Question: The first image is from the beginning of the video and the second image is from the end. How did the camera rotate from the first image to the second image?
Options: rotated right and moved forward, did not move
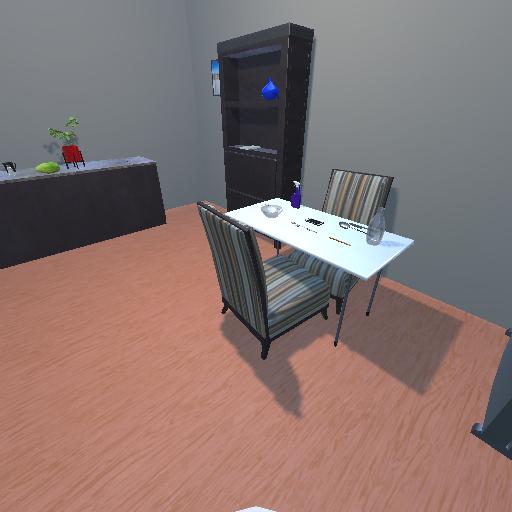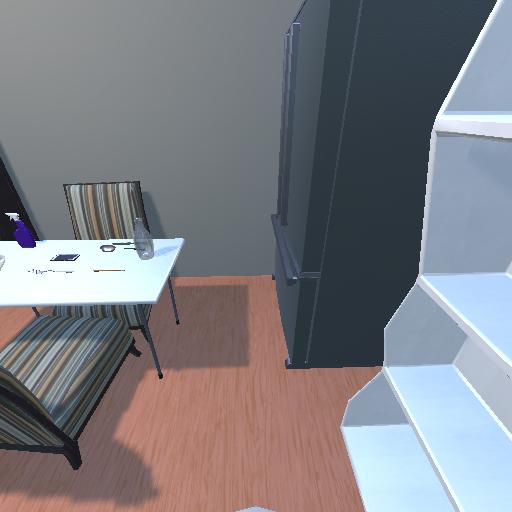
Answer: rotated right and moved forward